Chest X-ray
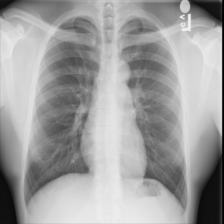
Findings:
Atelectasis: negative
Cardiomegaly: negative
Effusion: negative
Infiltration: negative
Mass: negative
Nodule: negative
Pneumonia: negative
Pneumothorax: negative
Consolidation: negative
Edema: negative
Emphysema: negative
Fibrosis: negative
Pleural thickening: negative
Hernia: negative